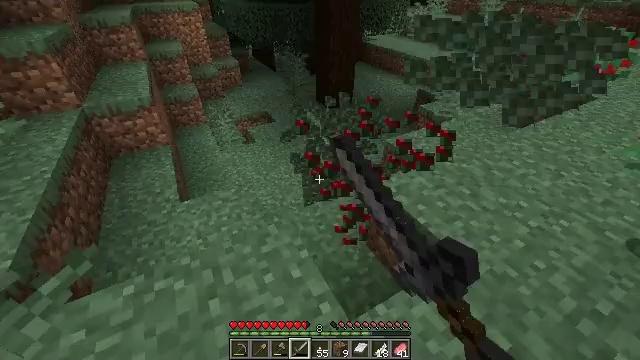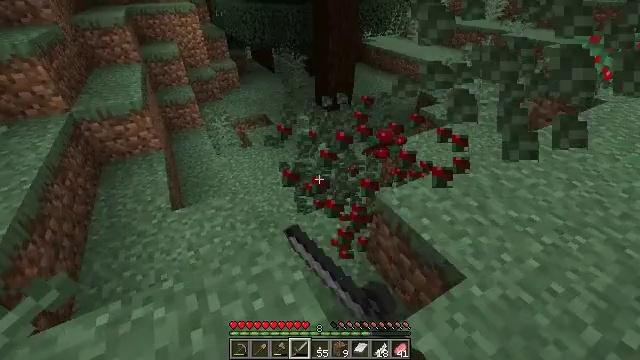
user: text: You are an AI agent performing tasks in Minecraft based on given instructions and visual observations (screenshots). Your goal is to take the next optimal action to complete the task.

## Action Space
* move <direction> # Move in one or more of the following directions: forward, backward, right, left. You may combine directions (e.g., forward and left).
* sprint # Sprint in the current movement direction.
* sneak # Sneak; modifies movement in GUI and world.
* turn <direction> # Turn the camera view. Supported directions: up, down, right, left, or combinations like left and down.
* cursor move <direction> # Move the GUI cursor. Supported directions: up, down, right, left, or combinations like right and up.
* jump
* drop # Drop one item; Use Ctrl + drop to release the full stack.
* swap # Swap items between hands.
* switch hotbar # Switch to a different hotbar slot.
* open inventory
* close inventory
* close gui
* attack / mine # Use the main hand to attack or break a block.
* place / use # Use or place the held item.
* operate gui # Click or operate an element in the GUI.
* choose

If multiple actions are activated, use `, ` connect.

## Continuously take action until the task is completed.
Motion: motion action
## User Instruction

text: Break the large fern to clear the space.
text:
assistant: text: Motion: move forward and move right, attack / mine
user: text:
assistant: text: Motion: attack / mine